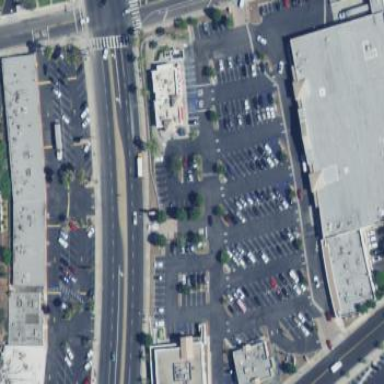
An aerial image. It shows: Retail area.